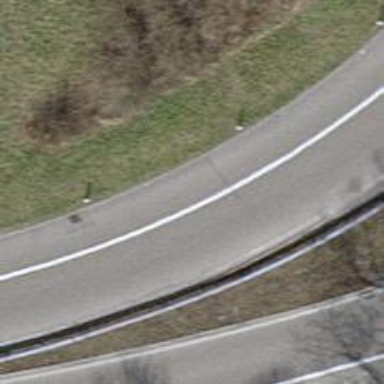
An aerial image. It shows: Asphalt motorway link.